Field crop: maize
Growth stage: 2
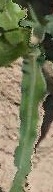
Species: maize